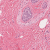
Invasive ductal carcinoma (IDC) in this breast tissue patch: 0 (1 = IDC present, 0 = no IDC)